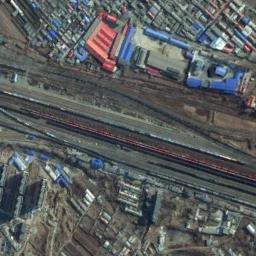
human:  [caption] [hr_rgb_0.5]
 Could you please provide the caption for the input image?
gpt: There are several buildings beside the railway .

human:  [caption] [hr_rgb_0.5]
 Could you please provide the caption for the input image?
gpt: These railways go through a industrial area .

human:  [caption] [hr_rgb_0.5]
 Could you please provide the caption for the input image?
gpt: There are three parallel railway lines here .

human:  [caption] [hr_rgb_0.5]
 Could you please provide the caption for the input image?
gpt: The railway is next to some houses .

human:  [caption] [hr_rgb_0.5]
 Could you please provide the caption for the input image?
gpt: There are many buildings beside the railway with some trains .